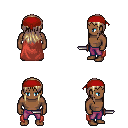
a pixel art fantasy rpg character, male body template, human, dark skin, maroon cape, magenta pants, white blonde unkempt hairstyle, red bandana, dagger, four views (front, back, left, right), 2x2 character sprite sheet, small pixel art, hard edges, no anti-aliasing